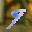
Label: 9